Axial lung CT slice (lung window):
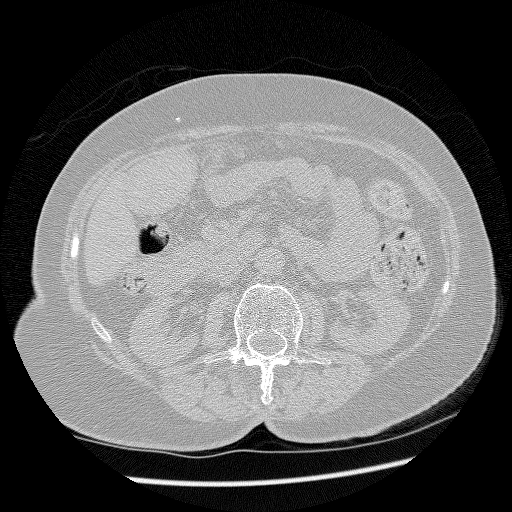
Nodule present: no